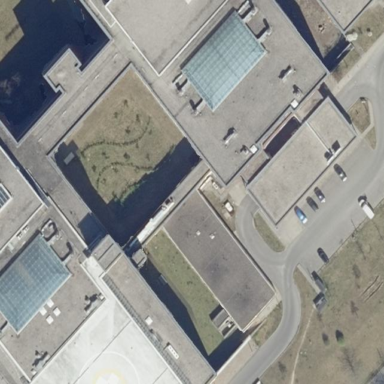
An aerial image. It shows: Hospital building.